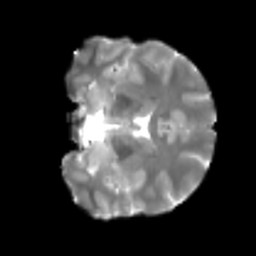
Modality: T2w
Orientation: coronal
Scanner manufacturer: siemens
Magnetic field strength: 3 T
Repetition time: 4 s
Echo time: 0.0594 s